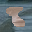
Label: 8